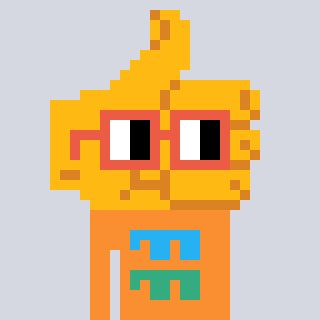
a pixel art character with square orange glasses, a thumbsup-shaped head and a orange-colored body on a cool background